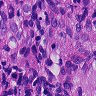
Metastatic tissue present: yes